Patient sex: M
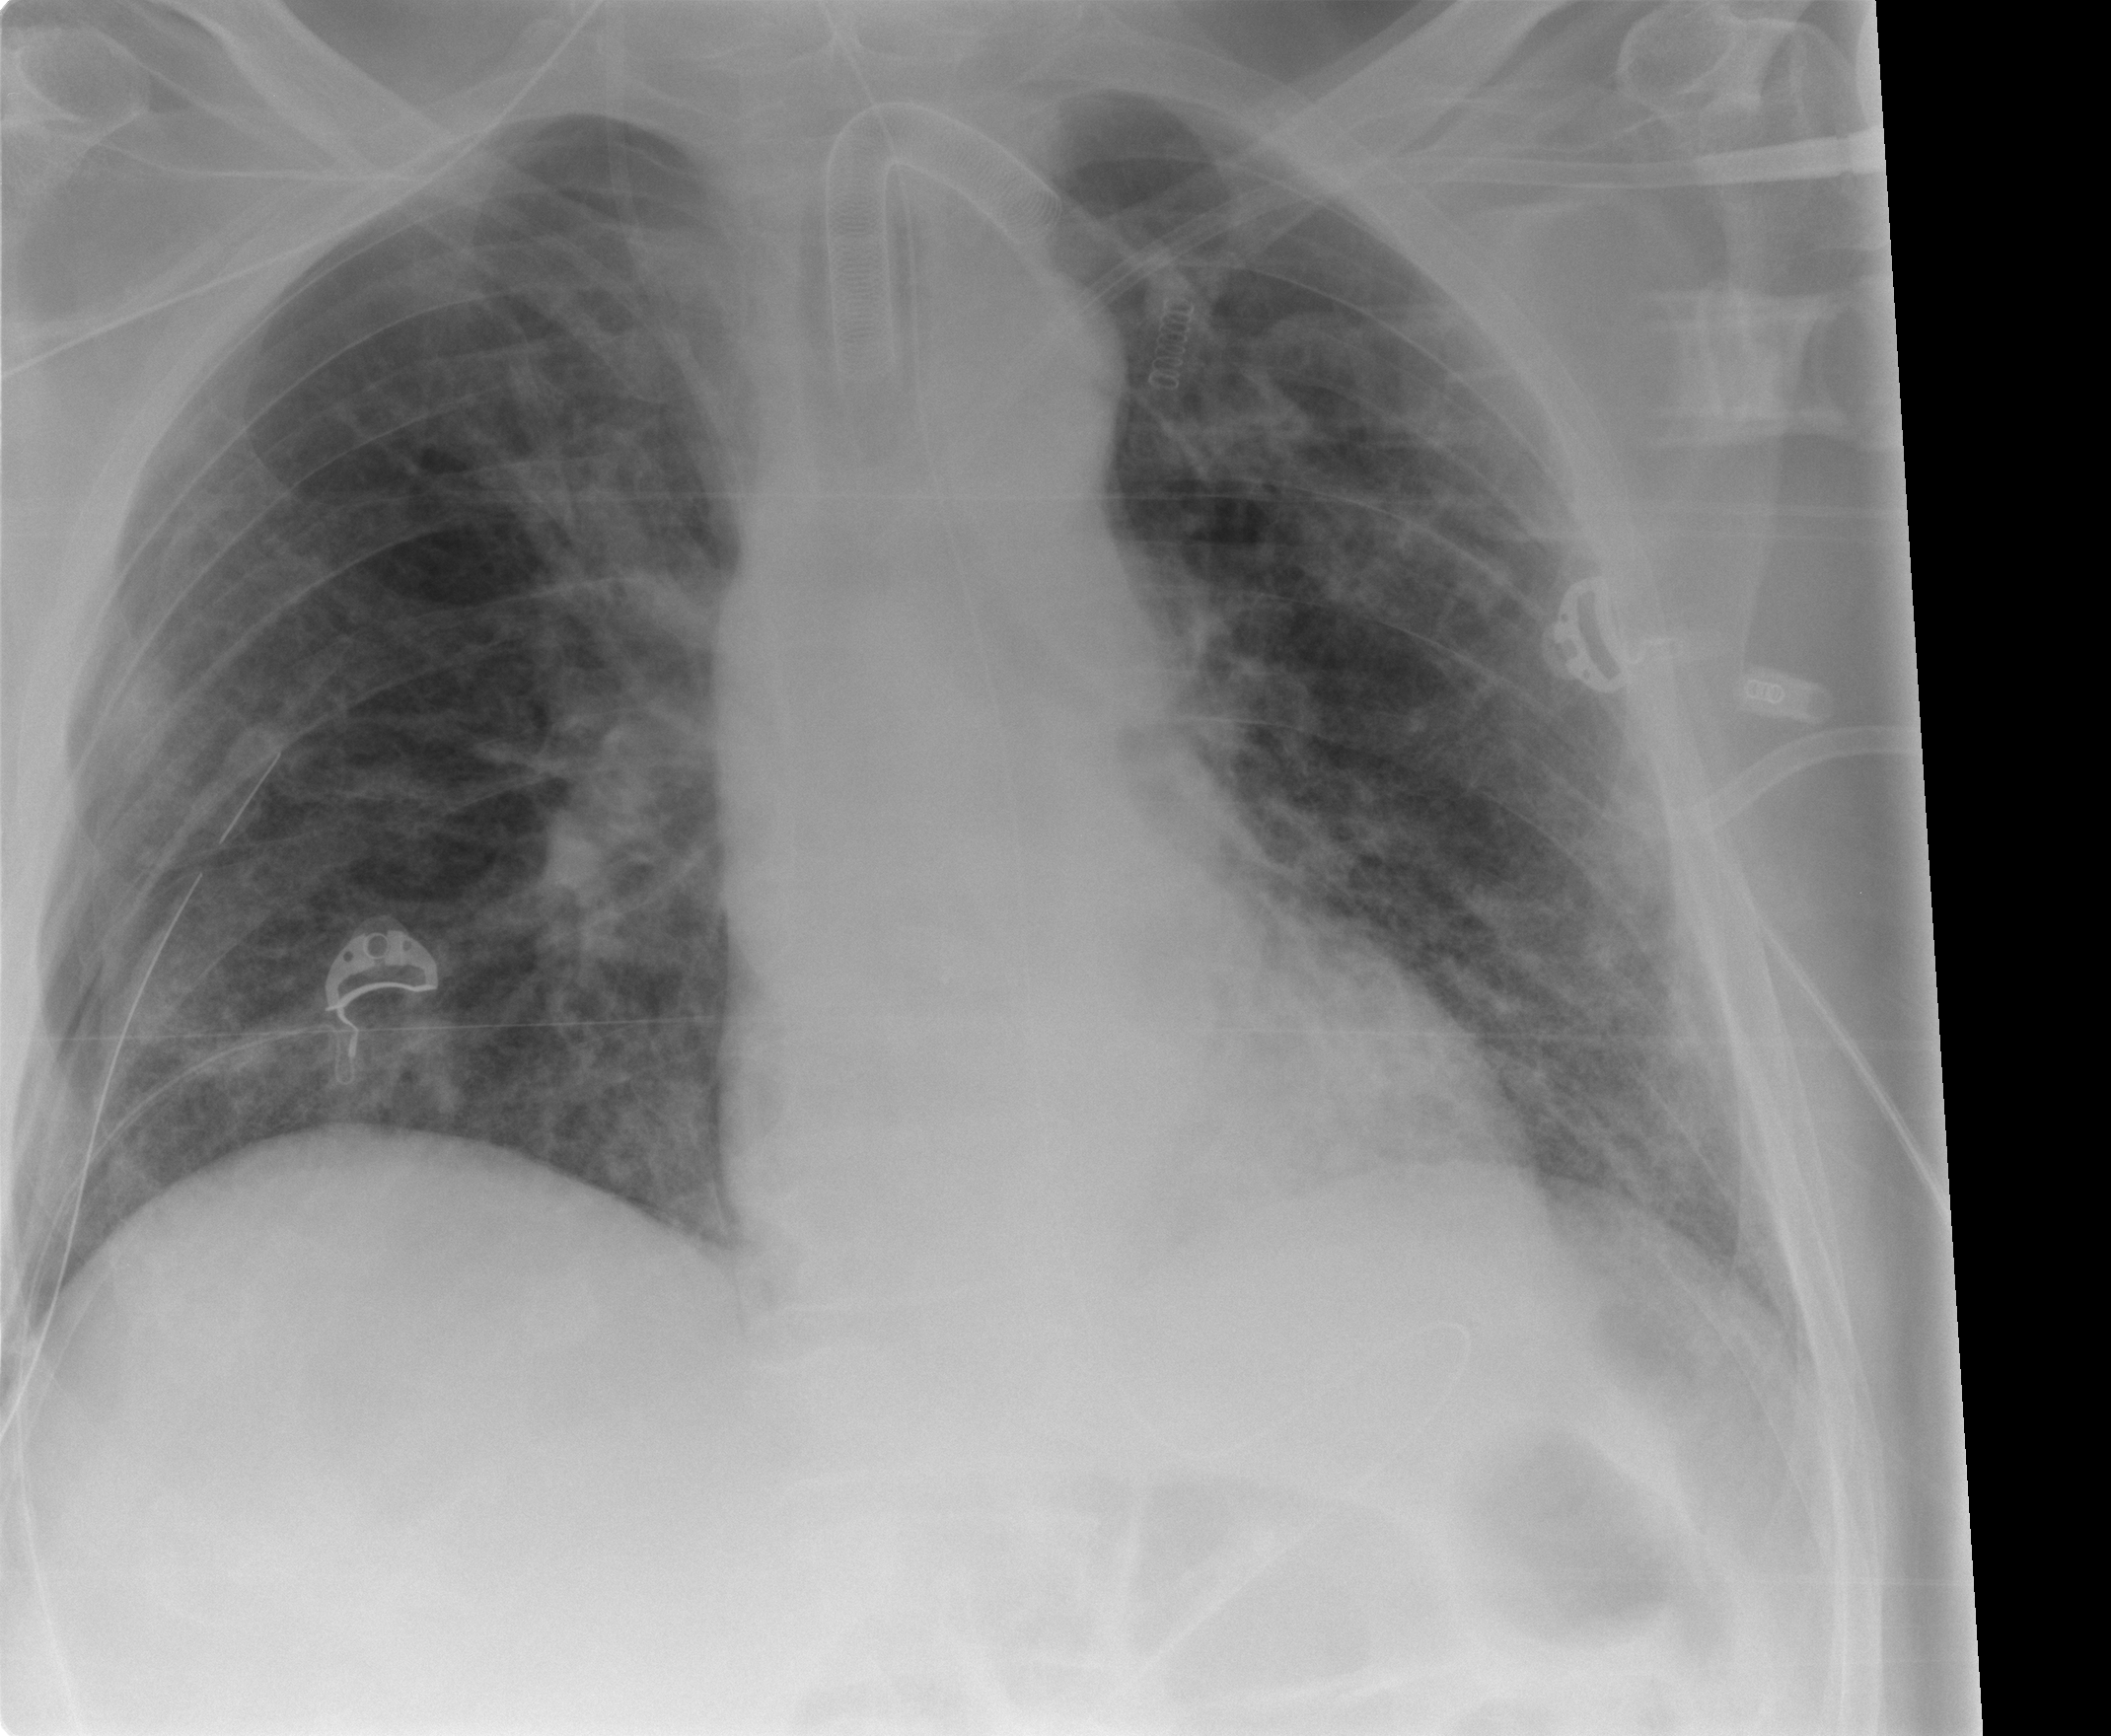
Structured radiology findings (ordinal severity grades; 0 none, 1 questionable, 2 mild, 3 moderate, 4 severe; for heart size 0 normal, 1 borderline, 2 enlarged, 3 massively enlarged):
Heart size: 0
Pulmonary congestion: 2
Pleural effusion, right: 0
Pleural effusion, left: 0
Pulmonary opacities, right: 3
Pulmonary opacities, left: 3
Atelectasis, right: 2
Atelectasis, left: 2